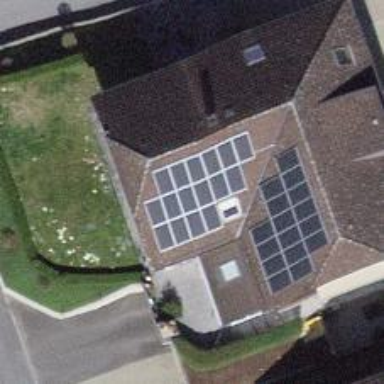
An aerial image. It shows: Solar power generator using photovoltaic method with solar photovoltaic panel types.